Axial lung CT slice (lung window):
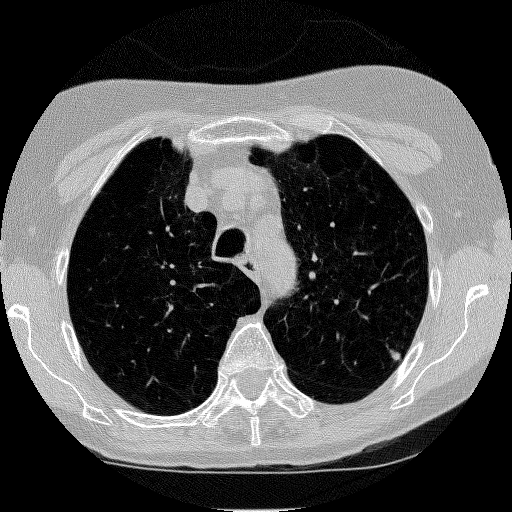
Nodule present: yes
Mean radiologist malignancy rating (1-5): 3.25